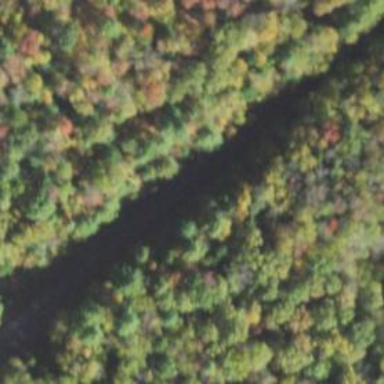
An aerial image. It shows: Railway track.